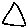
Label: triangle